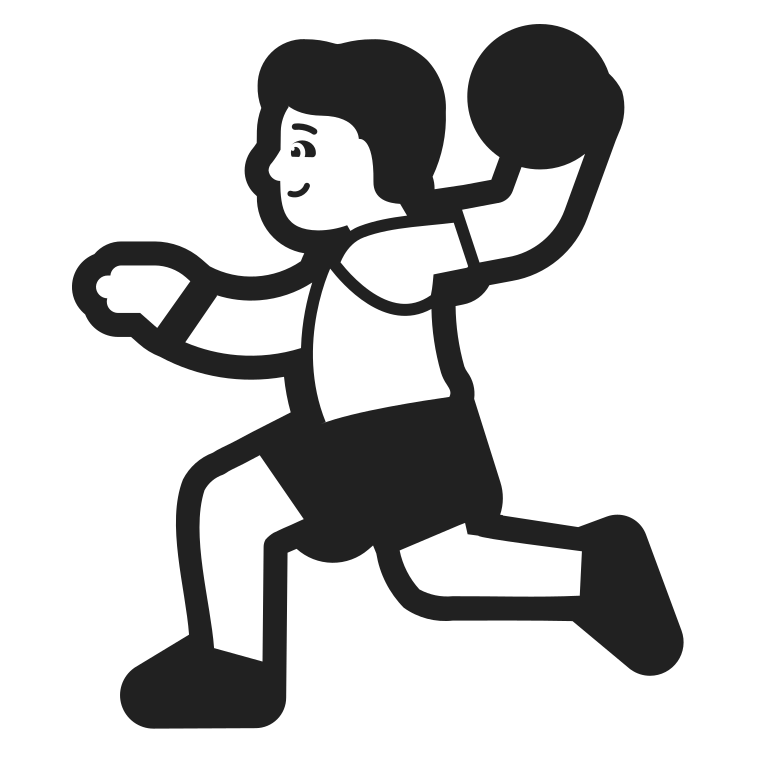
person playing handball high contrast default